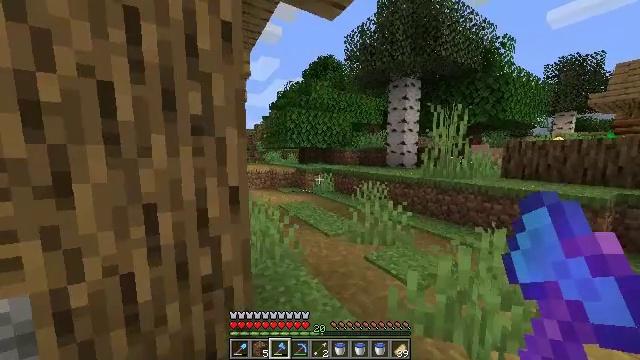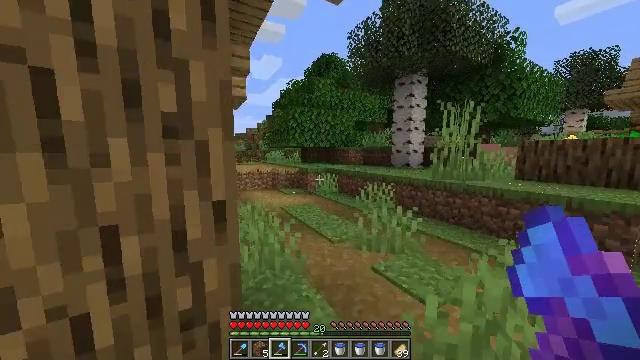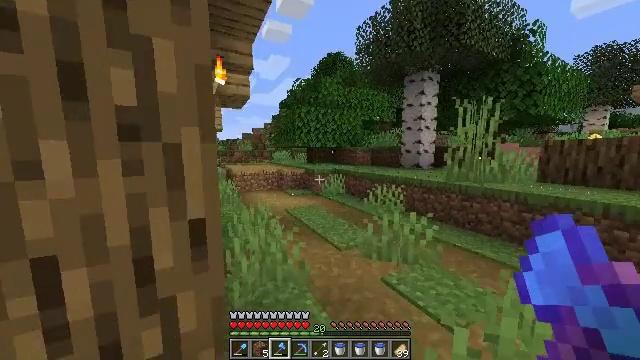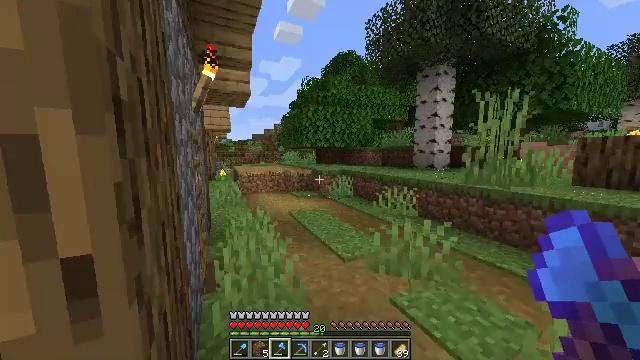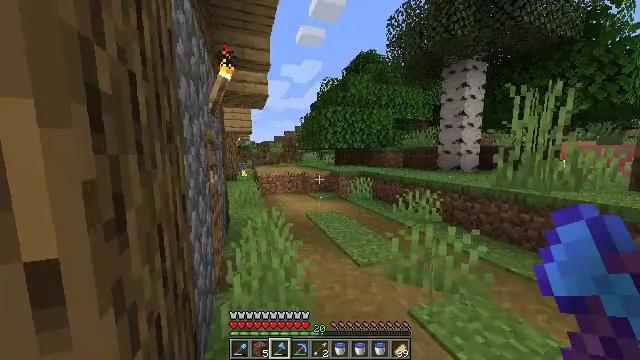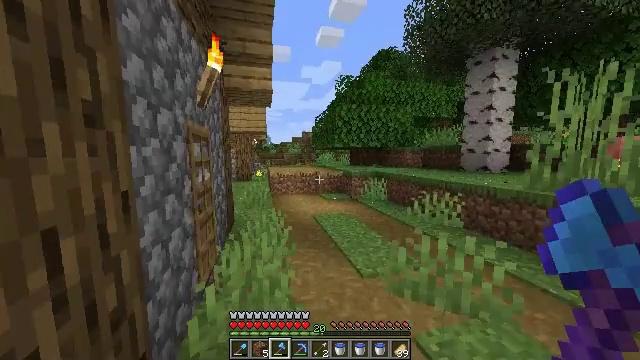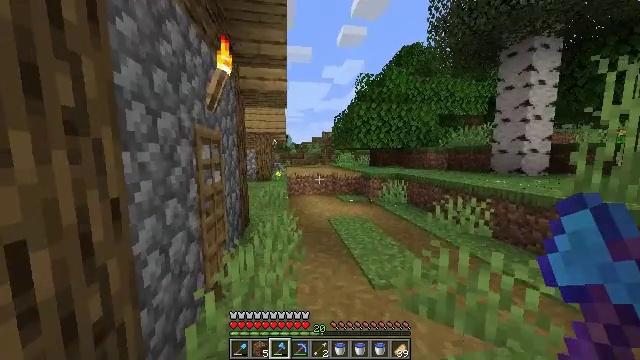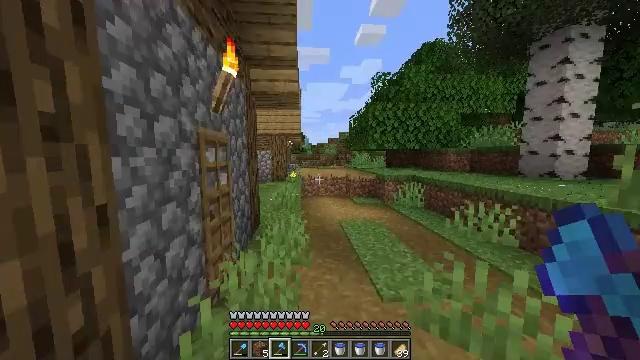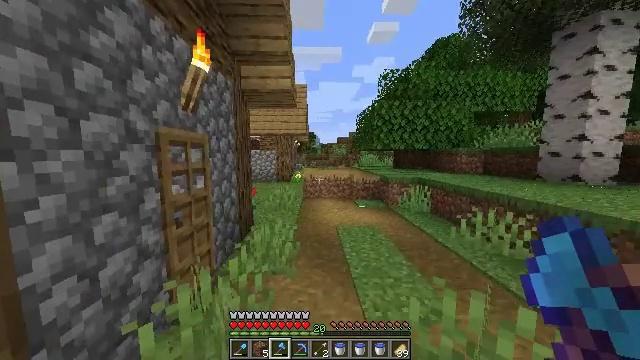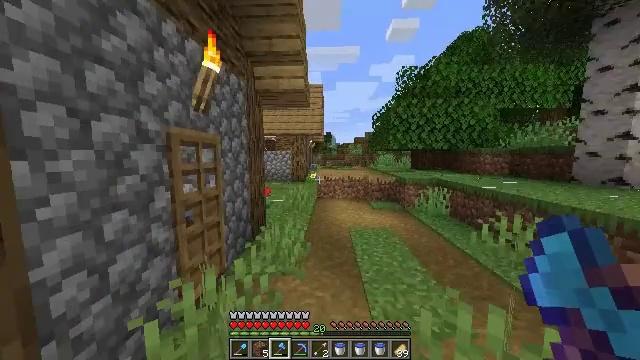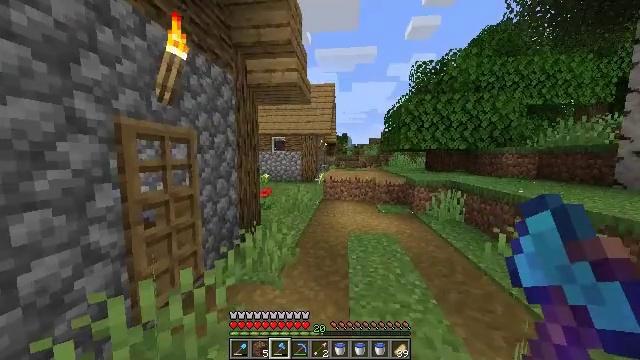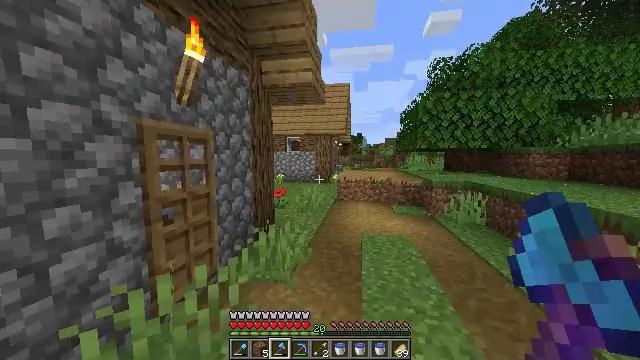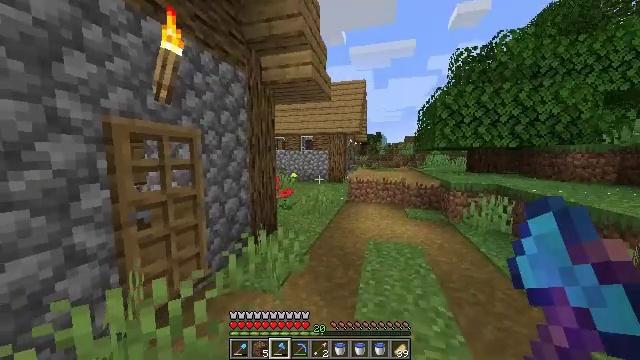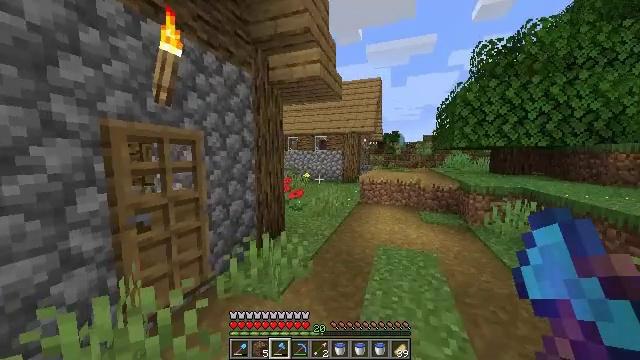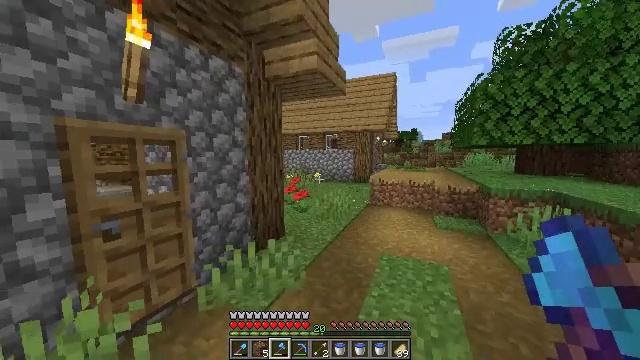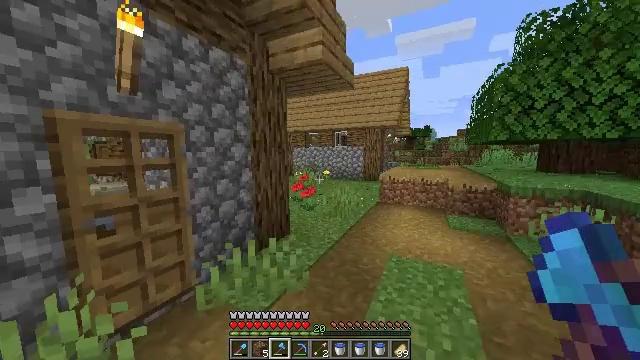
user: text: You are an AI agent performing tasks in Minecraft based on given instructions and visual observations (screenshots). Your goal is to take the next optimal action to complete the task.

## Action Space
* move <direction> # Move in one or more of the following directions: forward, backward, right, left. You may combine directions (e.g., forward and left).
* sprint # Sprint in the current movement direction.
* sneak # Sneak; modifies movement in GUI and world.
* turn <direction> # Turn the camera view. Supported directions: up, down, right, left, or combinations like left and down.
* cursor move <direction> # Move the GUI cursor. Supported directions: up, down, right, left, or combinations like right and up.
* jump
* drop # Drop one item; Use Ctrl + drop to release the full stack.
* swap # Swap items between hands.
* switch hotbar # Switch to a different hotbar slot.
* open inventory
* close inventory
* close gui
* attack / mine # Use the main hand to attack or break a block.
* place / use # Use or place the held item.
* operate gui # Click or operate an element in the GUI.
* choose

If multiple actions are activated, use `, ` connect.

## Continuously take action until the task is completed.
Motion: motion action
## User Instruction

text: Mine the blast furnace.
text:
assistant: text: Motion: move forward
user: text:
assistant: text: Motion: move forward and move right, turn left
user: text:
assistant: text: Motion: move forward and move right, turn left
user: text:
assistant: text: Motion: move forward and move right, turn left
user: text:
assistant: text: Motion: move forward and move right, turn left
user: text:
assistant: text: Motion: move forward and move right, turn left
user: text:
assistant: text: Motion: move forward and move right, turn left
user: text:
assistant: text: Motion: move forward and move right, turn left
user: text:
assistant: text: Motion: move forward and move right, turn left
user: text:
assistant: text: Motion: move forward and move right, turn left
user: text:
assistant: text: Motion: move forward and move right, turn left
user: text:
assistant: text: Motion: move forward and move right, sprint, turn left
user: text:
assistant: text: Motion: move forward and move right, sprint, turn left
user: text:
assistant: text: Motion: move forward and move right, sprint, turn left
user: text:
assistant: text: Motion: move forward, sprint, turn left
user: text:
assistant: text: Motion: move forward, turn left
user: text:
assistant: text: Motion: move forward, turn left
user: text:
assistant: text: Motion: move forward, turn left
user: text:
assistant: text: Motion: move forward, turn left
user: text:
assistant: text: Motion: move forward, turn left
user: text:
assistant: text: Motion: move forward
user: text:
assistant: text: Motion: move forward, turn right
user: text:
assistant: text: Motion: move forward, turn right
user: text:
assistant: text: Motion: move forward, turn right
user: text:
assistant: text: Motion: move forward, turn right
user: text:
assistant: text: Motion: move forward, turn right
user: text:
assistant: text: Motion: move forward, turn right
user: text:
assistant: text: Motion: move forward, sprint, turn right
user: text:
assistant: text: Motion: move forward, sprint
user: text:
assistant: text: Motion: move forward, sprint